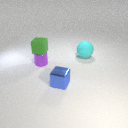
small blue metal cube to the left of large cyan rubber sphere